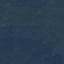
Label: Forest